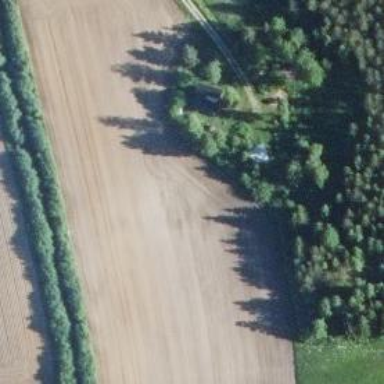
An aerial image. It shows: Cottage in residential area.